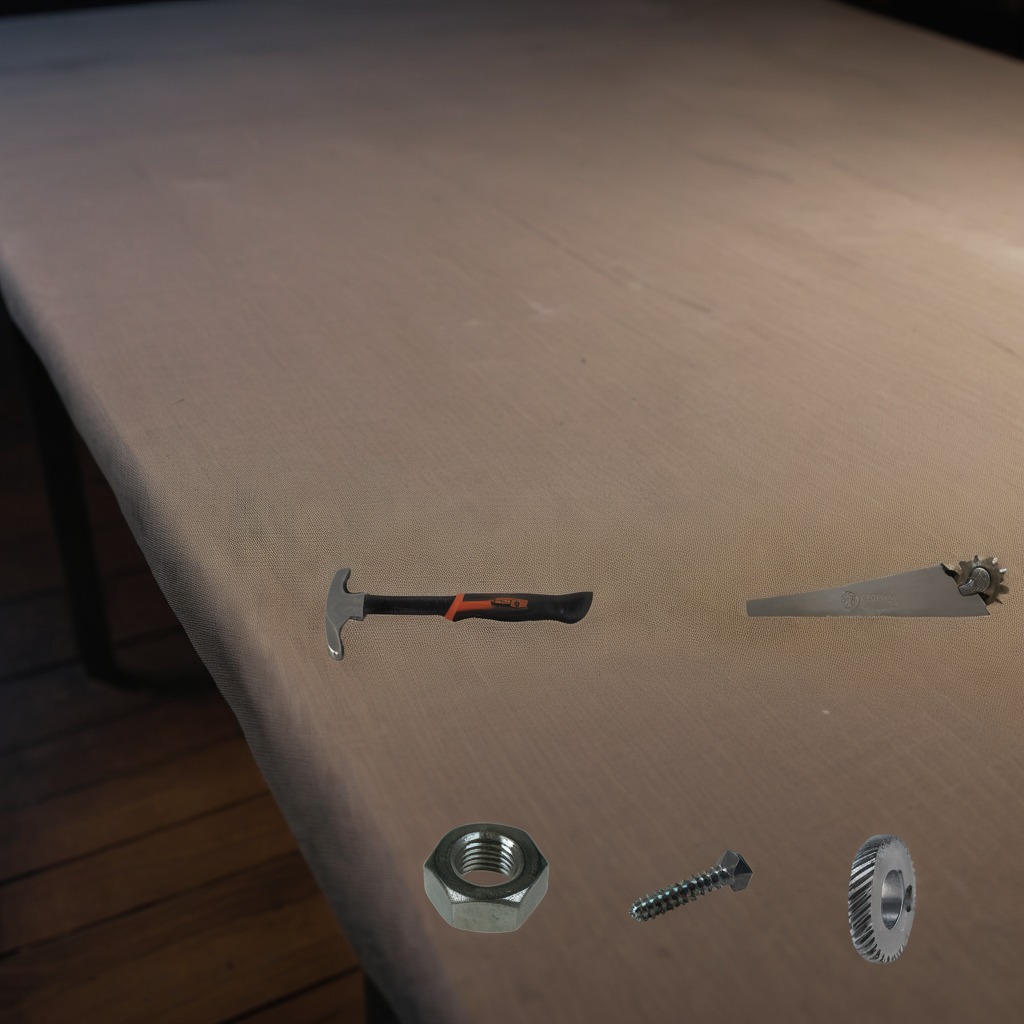
A steel gear with teeth, a hammer, a metal machine screw, a handheld metal saw, and a metal nut are lying on the wooden table.